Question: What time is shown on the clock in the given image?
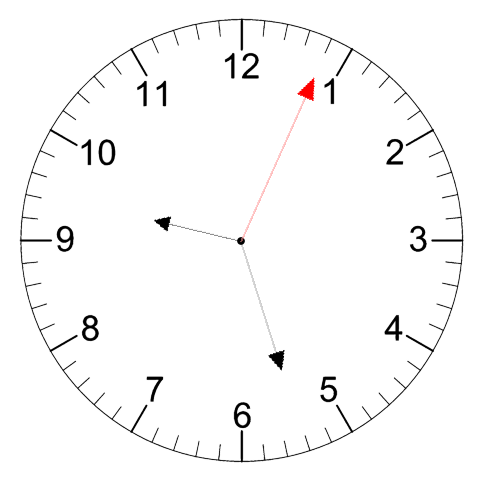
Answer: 09:27:04